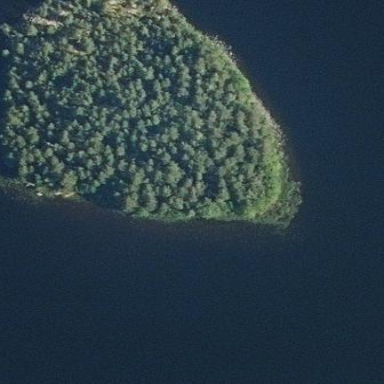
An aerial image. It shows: Islet surrounded by woodland.